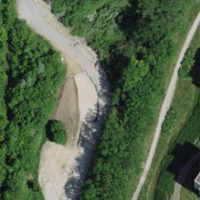
EUNIS habitat code: 53
Species observed at this site:
Rumex obtusifolius
Dianthus armeria
Sedum album